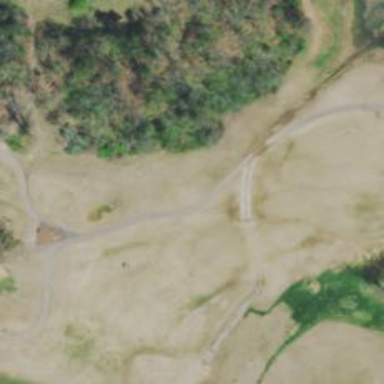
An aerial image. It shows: Path for both road and golf.